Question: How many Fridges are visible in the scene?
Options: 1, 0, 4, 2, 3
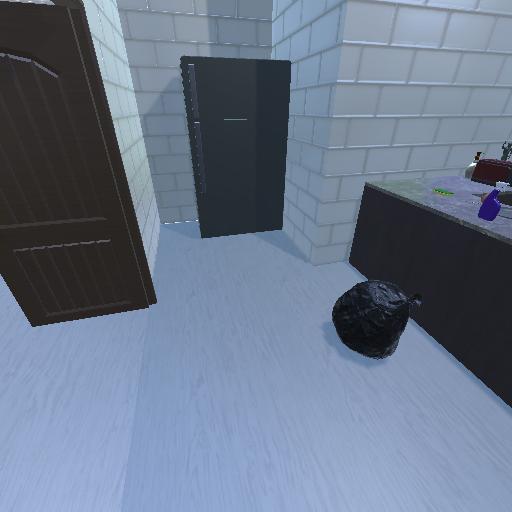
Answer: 1